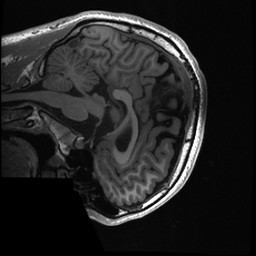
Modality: T1w
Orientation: sagittal
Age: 20
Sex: male